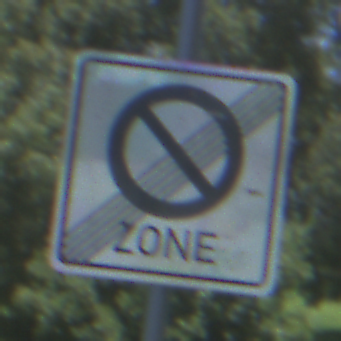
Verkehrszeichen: EndeEingeschraenktesHalteverbotZone
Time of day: Midday
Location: Outdoor (Nature)
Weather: Clear
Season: Summer
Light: Natural